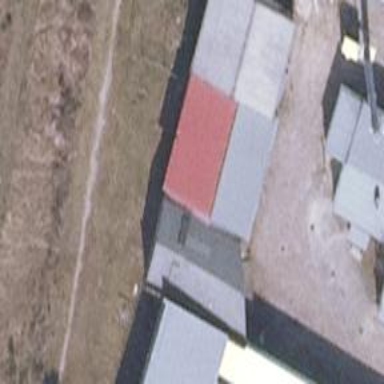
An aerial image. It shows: Industrial building.